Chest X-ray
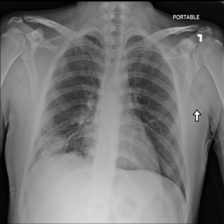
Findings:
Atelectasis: negative
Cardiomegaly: negative
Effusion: negative
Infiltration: positive
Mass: positive
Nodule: negative
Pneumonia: negative
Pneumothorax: negative
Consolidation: negative
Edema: negative
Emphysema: negative
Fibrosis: negative
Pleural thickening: negative
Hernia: negative